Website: crate-barrel
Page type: payment
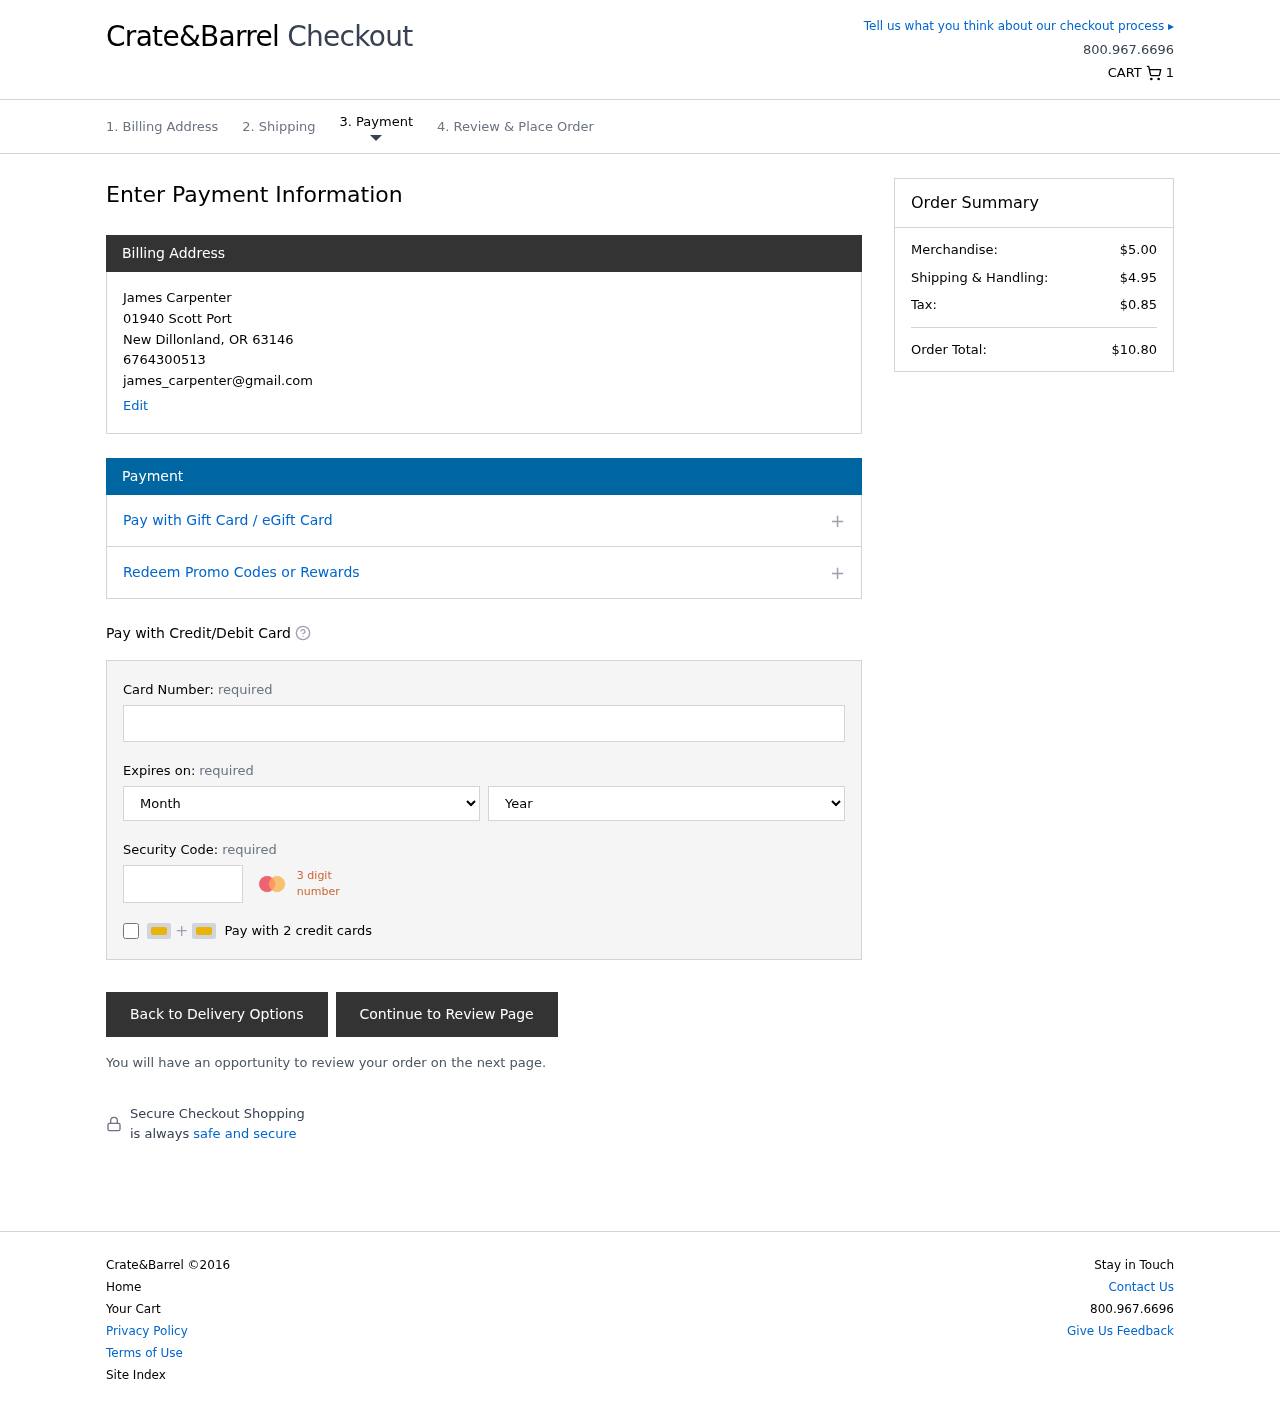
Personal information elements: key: PII_CARD_CVV
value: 972
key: PII_CARD_EXPIRY_MONTH
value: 08
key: PII_CARD_EXPIRY_YEAR
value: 29
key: PII_CARD_NUMBER
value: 2282 5742 0592 9051
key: PII_CITY
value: New Dillonland
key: PII_EMAIL
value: james_carpenter@gmail.com
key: PII_FULLNAME
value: James Carpenter
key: PII_PHONE
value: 6764300513
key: PII_POSTCODE
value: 63146
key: PII_STATE_ABBR
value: OR
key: PII_STREET
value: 01940 Scott Port
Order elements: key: ORDER_NUM_ITEMS
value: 1
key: ORDER_SUBTOTAL
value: $5.00
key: ORDER_SHIPPING_COST
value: $4.95
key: ORDER_TAX
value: $0.85
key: ORDER_TOTAL
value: $10.80